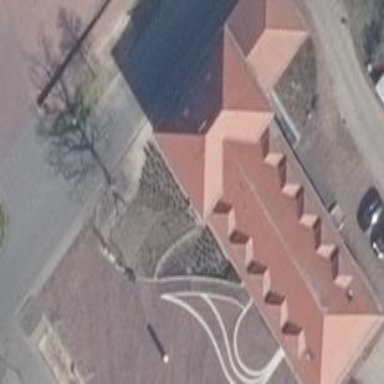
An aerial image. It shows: Town hall building.